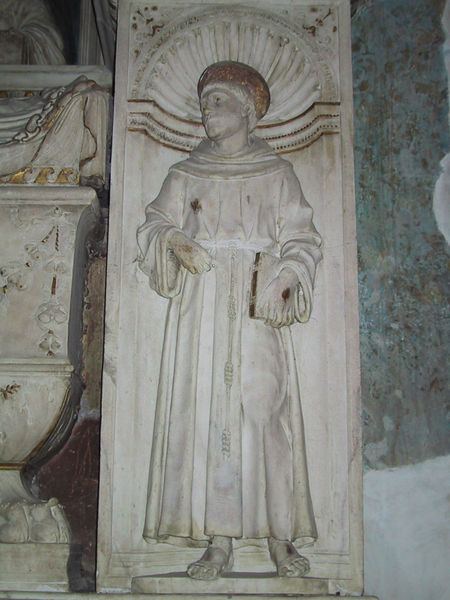
Titel: Grabmal des Kardinals Louis d’Albret
Künstler: Andrea Bregno
Standort: Rom, S. Maria in Aracoeli (EU - I - Latium)
Schlagwörter: blau, hand, kopf, mann, schatten, umhang, weiß, grün, hut, marmor, säule, gürtel, wand, bibel, falten, gesicht, stein, ärmel, kirche, figur, gold, mantel, skulptur, statue, bogen, rundbogen, bischof, papst, robe, sandalen, plastik, podest, nische, buch, kreuz, dom, becken, altar, nimbus, kapelle, mönch, heiliger, gewändefigur, muschel, heilig, rosenkranz, aureole, siegeskranz, niche, flies, kappele, meiseln, gemeisselt, möch